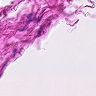
Metastatic tissue present: no